Question: I do not think this question is off-topic. It pertains to programming and there is no better category for it.
After configuring an app ID through a client's developer account, i compiled the app and added their identity to my xcode. Now whenever I login to their itunes connect, I see my apps and I have no way to use their account.
How do I unlink these two accounts?
My client's account is a business account.

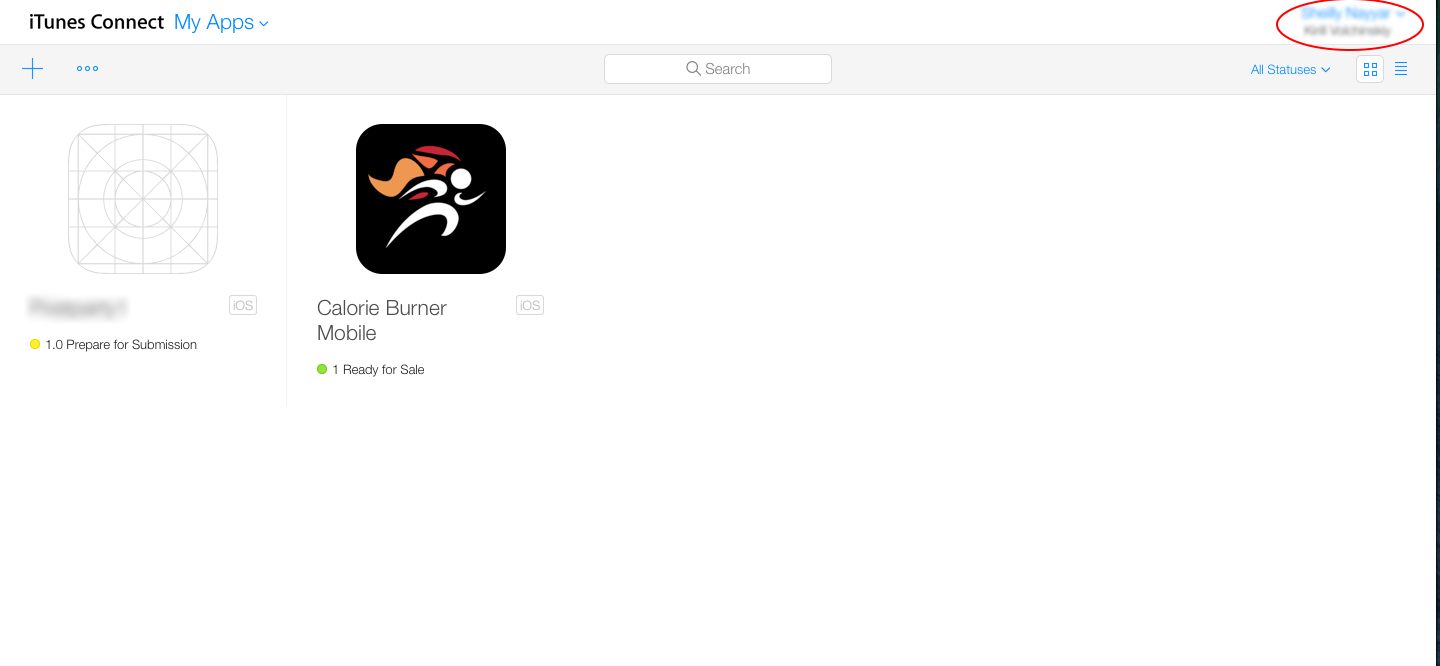
Answer: I ended up contacting apple and they resolved the problem. Turned out to be an internal database problem.